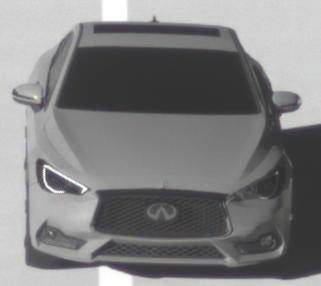
Make: Infiniti
Model: Q60 2.0t
Detailed model: Q60 (V37)
Model produced from: 2016/10
Model produced until: 2018/08
Doors: 2
Color: gray
Road condition: dry road
Daytime: morning or afternoon
Contrast: high contrast